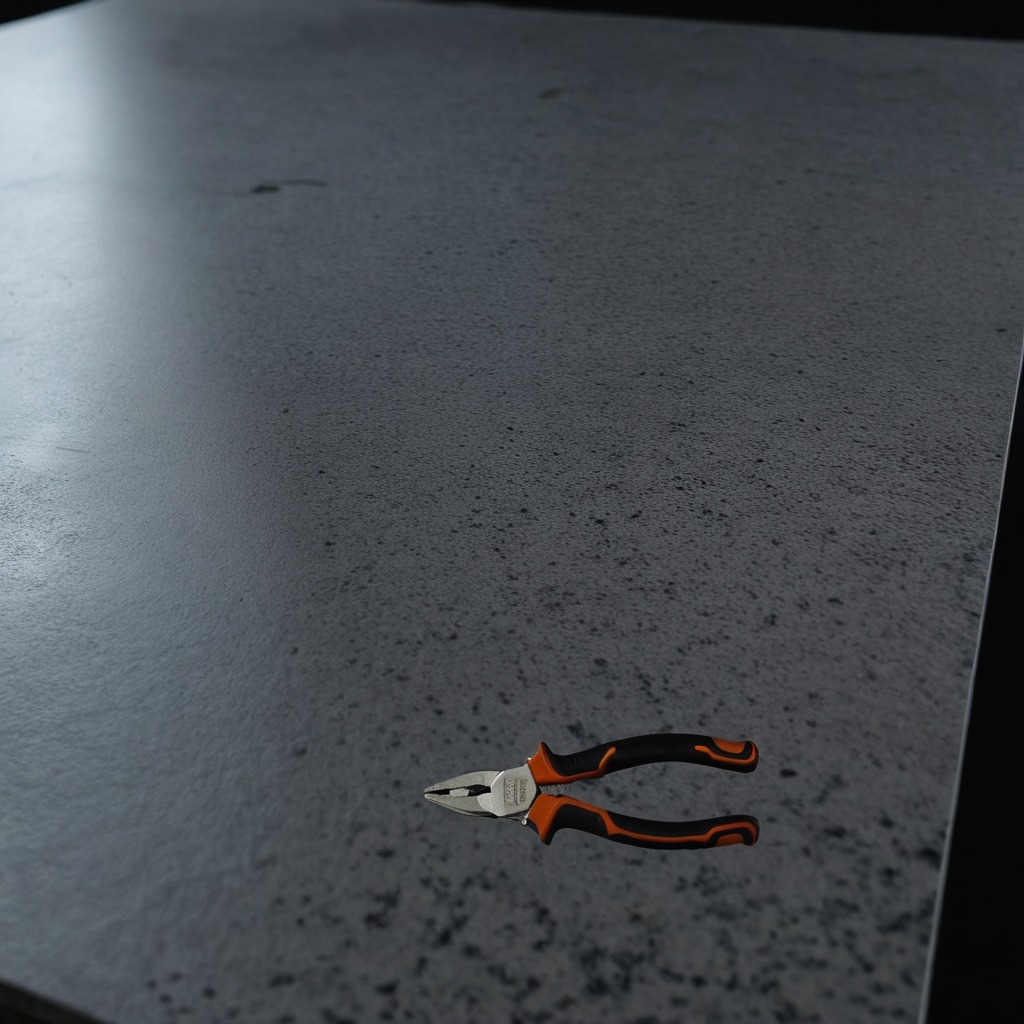
A plier is lying on a clean granite table inside a workshop at night dim ambient light soft shadows worn but